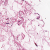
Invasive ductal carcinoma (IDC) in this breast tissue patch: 0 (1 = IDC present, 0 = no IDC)